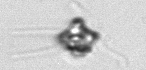
Label: Pyramimonas_longicauda